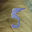
Label: 5